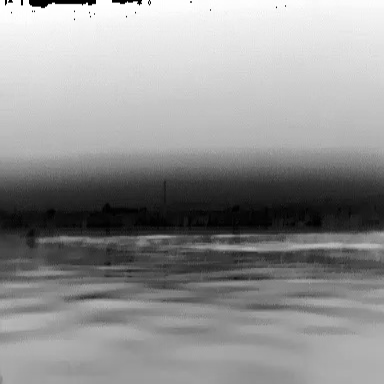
There is a canoe in the infrared image.